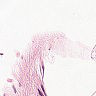
Metastatic tissue present: no